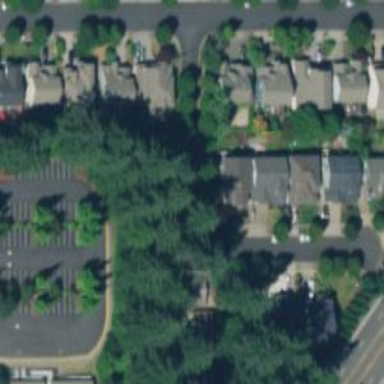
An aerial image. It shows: Residential road with sidewalk on the left side.